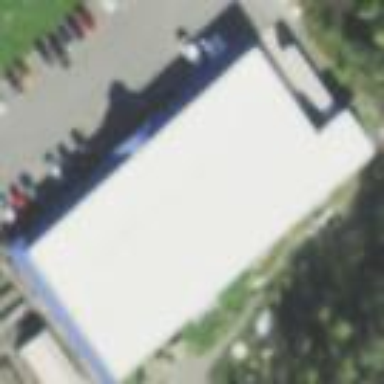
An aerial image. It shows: Commercial building.